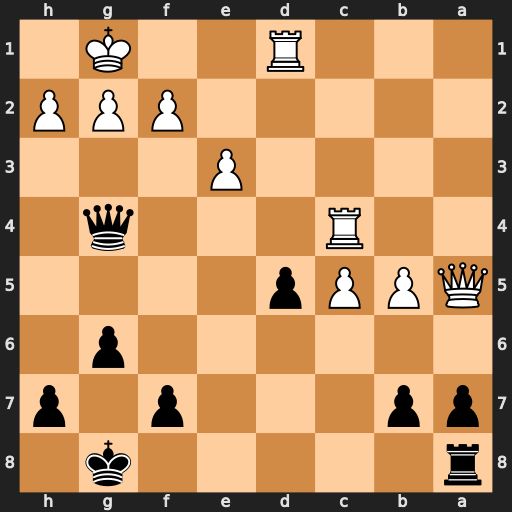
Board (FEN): r5k1/pp3p1p/6p1/QPPp4/2R3q1/4P3/5PPP/3R2K1
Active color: b
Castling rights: -
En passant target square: -
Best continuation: Qxd1+ Qe1 Qxe1#